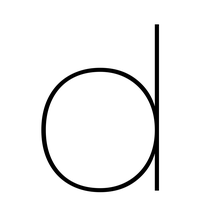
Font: Poppins-Thin